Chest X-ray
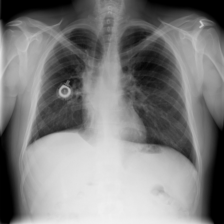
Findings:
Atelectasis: negative
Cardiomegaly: negative
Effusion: negative
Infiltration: negative
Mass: positive
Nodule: negative
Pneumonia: negative
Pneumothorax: negative
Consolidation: negative
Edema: negative
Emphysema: negative
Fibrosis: negative
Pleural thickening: positive
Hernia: negative